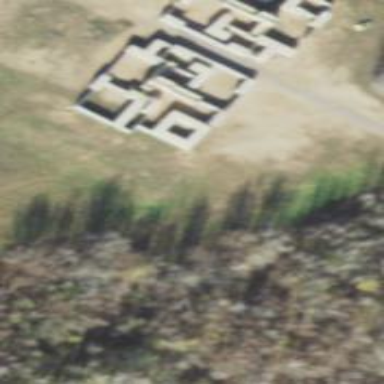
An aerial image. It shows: Historic building.